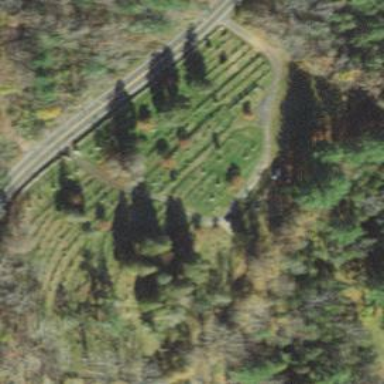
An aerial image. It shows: Private cemetery known as grave yard.